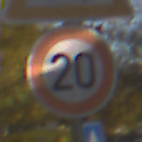
Verkehrszeichen: Geschwindigkeit20
Zusatzzeichen oben: SeitenwindVonRechts
Umgebung: Outdoor, Urban
Tageszeit: SunriseSunset
Wetter: PartlyCloudy
Licht: Natural
Jahreszeit: Autumn
Kontrast: HighContrast